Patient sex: F
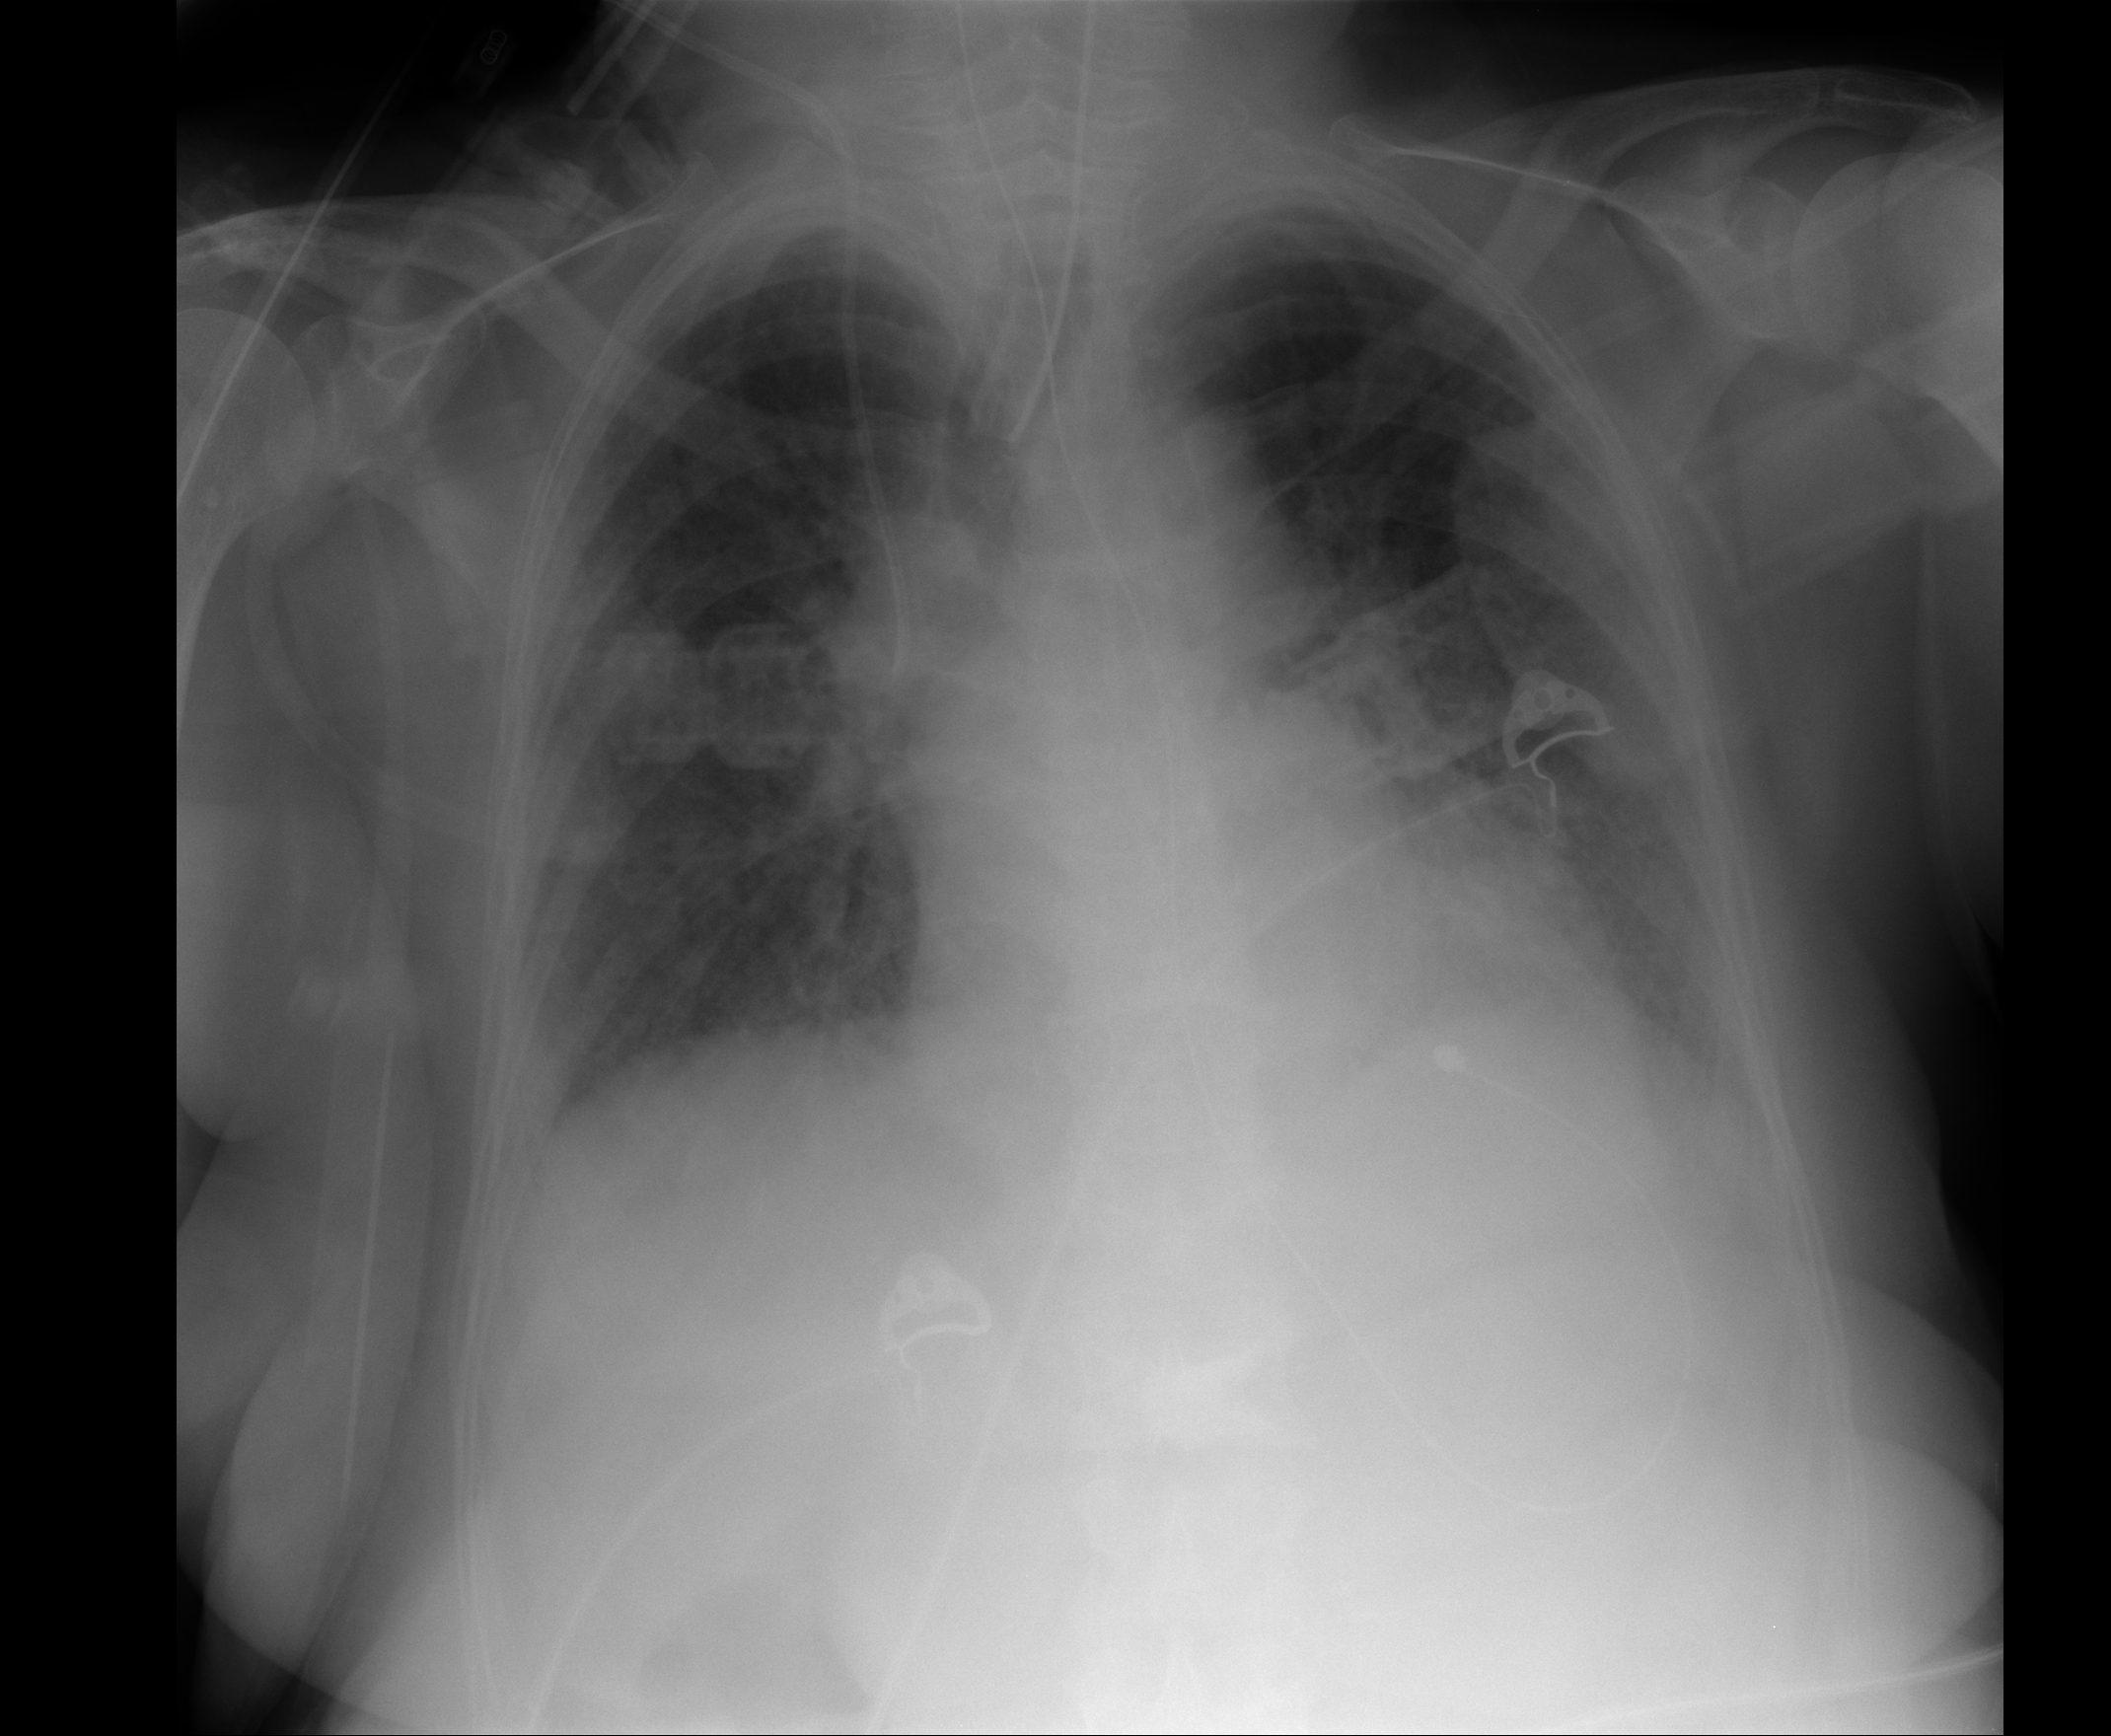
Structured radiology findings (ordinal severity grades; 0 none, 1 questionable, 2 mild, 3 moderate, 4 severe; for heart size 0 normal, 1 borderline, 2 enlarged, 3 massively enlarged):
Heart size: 2
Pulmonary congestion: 2
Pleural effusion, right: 1
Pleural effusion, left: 1
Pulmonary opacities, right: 0
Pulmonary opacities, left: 0
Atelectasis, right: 1
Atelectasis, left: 1